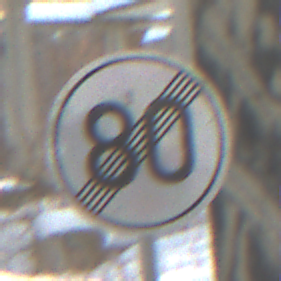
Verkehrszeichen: EndeGeschwindigkeit80
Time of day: MorningAfternoon
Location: Roofed (Suburban)
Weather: PartlyCloudy
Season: Winter
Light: Natural